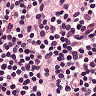
Metastatic tissue present: no